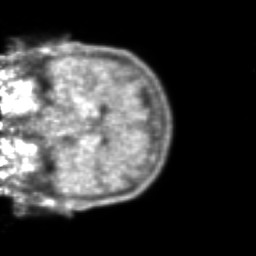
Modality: PET
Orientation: coronal
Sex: male
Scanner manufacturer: ge